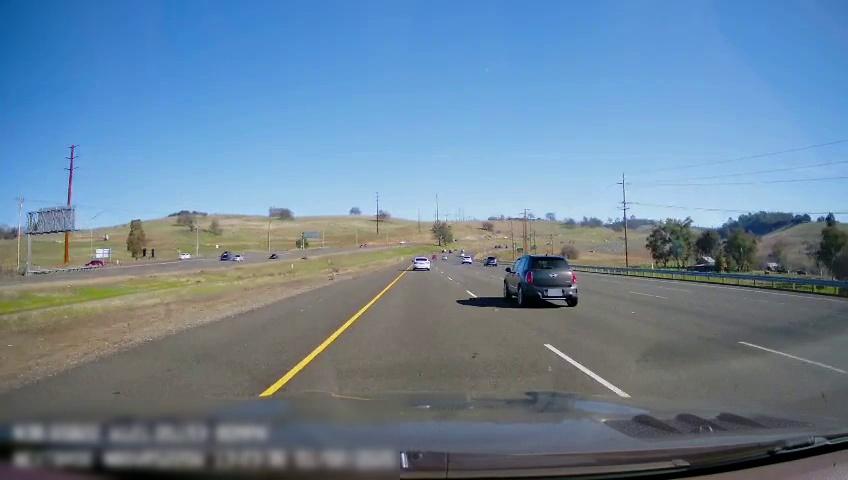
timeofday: Day
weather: Sunny
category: Drivable Space
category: Drivable Space
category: Vehicles | Car
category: Vehicles | Car
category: Vehicles | SUV
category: Vehicles | SUV
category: Vehicles | Car
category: Vehicles | SUV
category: Vehicles | Car
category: Vehicles | Car
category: Vehicles | SUV
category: Lanes | Current Lane
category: Lanes | Current Lane
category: Lanes | Alternate Lane
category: Lanes | Alternate Lane
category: Lanes | Alternate Lane